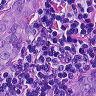
Metastatic tissue present: yes